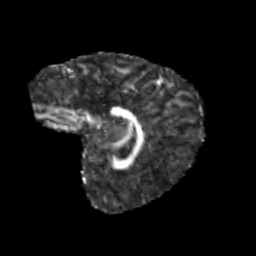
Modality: FA
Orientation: sagittal
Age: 9
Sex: male
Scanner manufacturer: siemens
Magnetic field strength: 3 T
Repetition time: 3.8 s
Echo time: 0.07 s